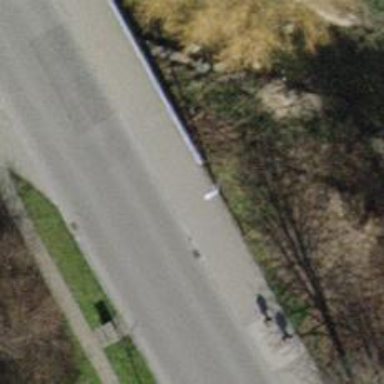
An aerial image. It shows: Sidewalk.